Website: walmart
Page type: customer-info-address
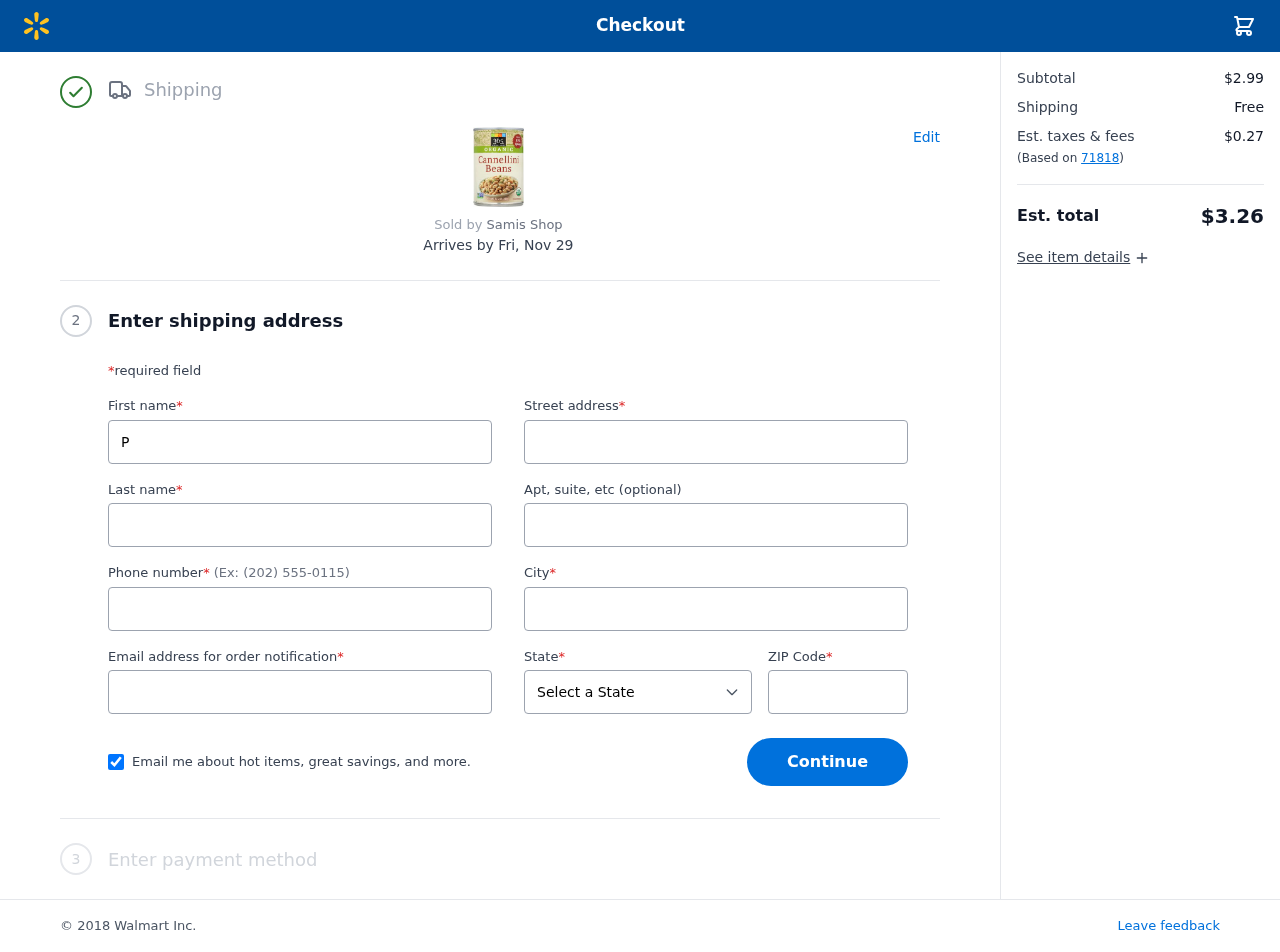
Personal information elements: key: PII_CITY
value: South Richard
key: PII_EMAIL
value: paul.chung@gmail.com
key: PII_FIRSTNAME
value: Paul
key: PII_LASTNAME
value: Chung
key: PII_PHONE
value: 5775310717
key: PII_POSTCODE
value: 71818
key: PII_STATE
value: GU
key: PII_STREET
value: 69459 Jean Inlet
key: PII_STREET2
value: Suite 694
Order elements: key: ORDER_DELIVERY_DATE
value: Fri, Nov 29
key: ORDER_SUBTOTAL
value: $2.99
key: ORDER_SHIPPING_COST
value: Free
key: ORDER_TAX
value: $0.27
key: ORDER_TOTAL
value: $3.26